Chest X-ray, PA view. Patient: 59 years old, sex F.
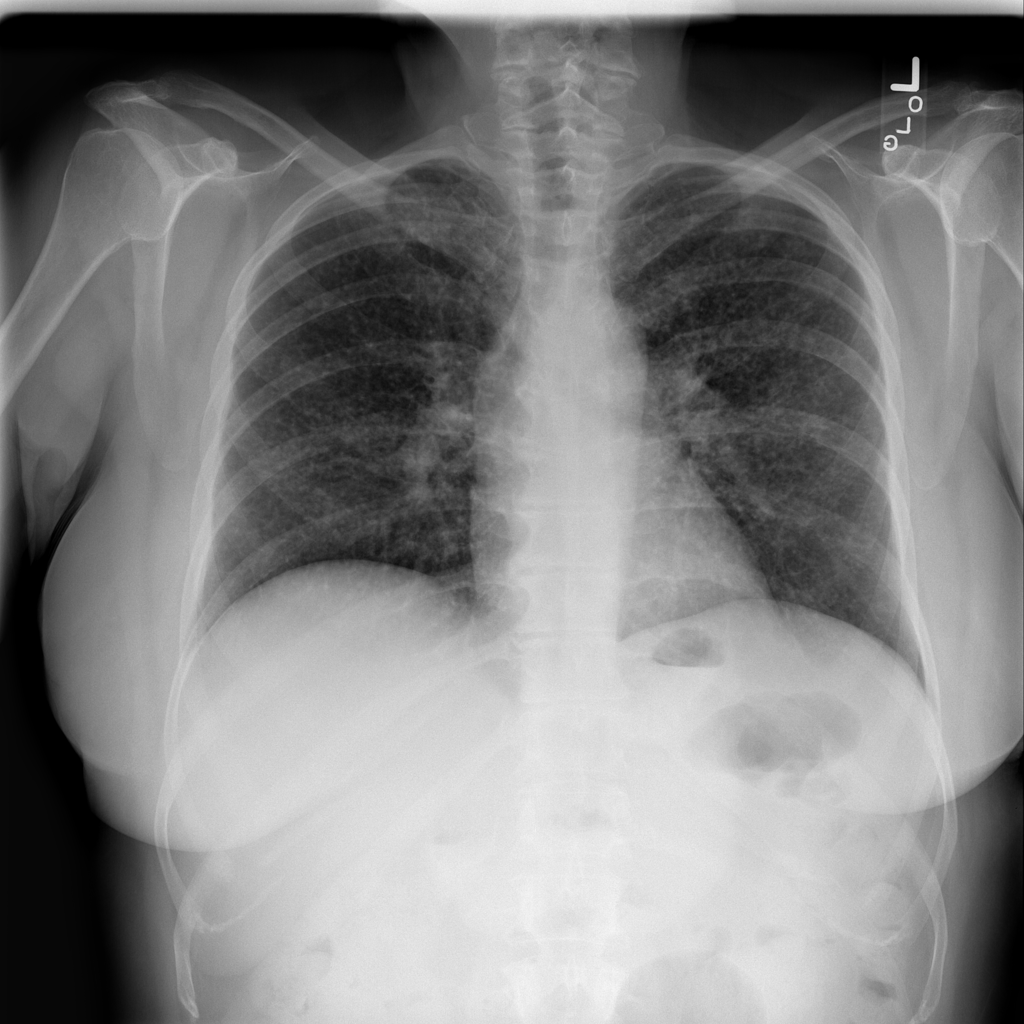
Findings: Infiltration, Mass, Nodule